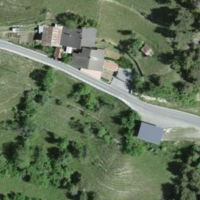
EUNIS habitat code: 24
Species observed at this site:
Emberiza citrinella